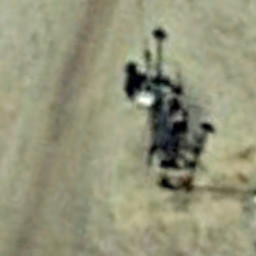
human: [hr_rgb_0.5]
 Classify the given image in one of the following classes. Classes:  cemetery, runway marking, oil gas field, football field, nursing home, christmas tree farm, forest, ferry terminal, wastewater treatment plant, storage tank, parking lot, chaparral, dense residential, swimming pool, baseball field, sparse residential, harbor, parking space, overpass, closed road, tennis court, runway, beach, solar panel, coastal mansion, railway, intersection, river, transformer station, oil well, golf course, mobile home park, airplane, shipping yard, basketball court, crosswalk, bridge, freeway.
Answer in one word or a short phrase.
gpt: oil well